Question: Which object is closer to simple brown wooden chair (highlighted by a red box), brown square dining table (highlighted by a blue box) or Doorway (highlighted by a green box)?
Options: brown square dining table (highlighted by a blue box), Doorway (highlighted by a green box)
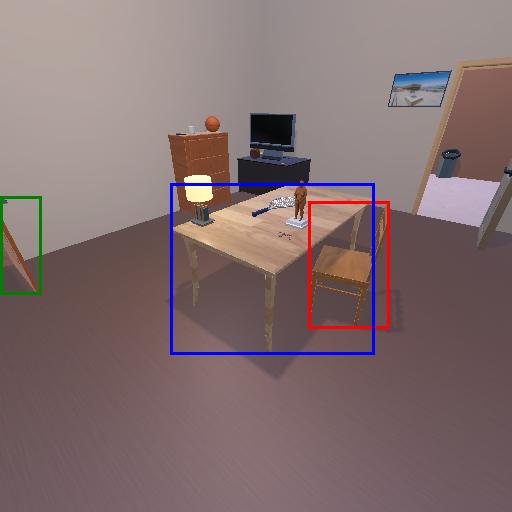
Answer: brown square dining table (highlighted by a blue box)